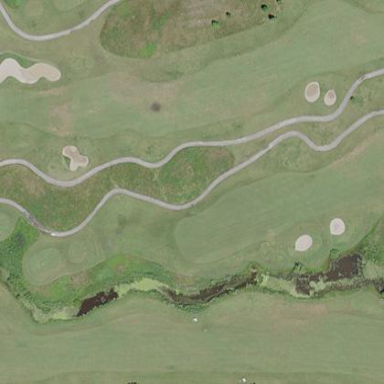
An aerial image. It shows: Water hazard on golf course. The hazard is natural water feature.